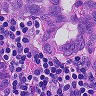
Metastatic tissue present: yes